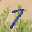
Label: 7